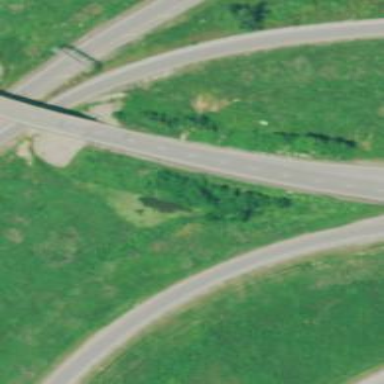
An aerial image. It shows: Expressway.